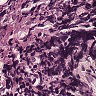
Metastatic tissue present: no